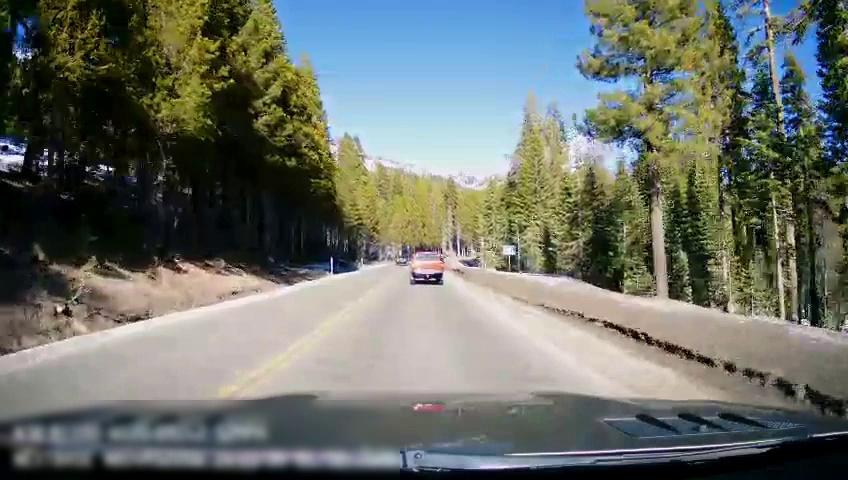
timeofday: Day
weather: Sunny
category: Drivable Space
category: Vehicles | Truck
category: Lanes | Opposite Lane
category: Lanes | Current Lane
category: Traffic | Signs